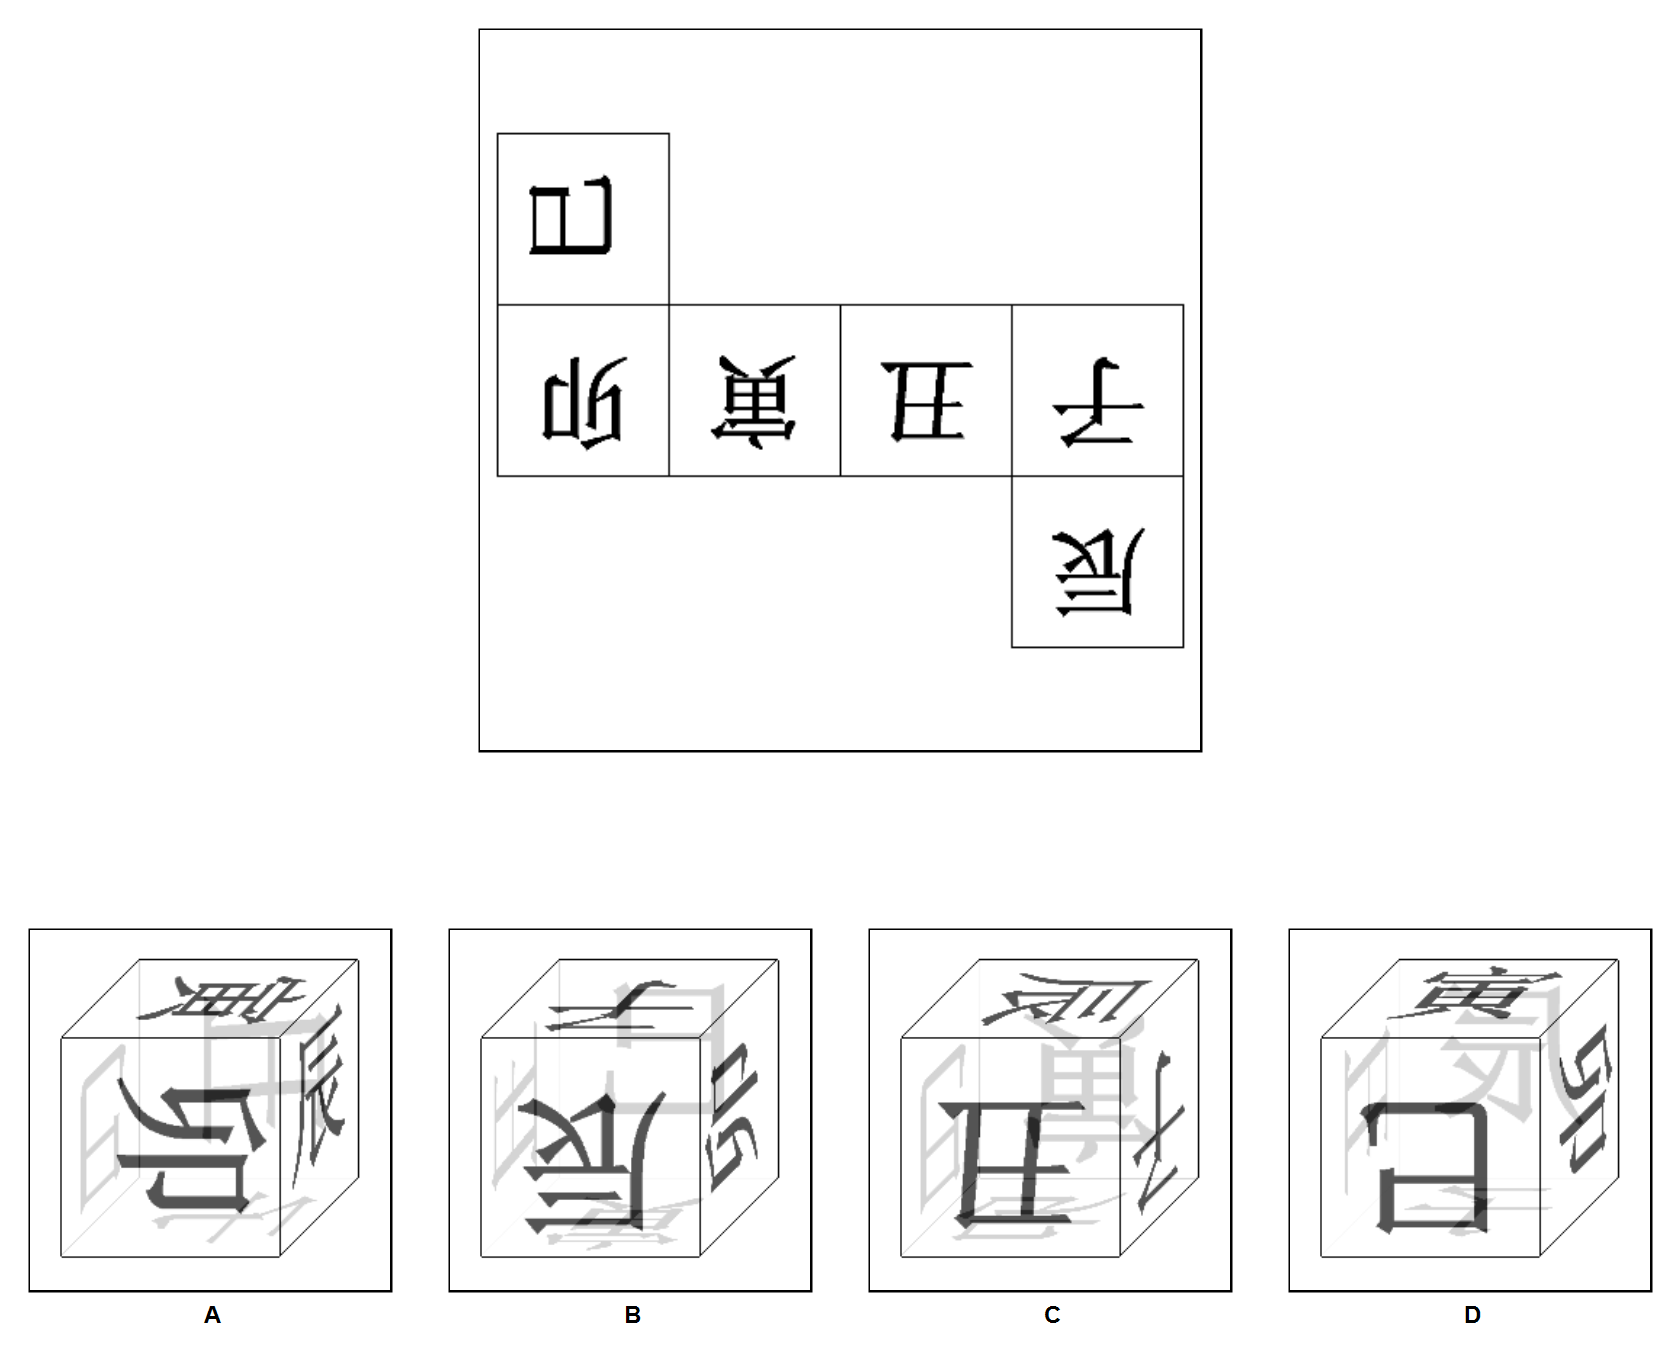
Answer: C